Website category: university
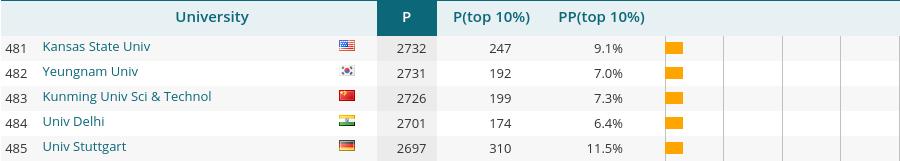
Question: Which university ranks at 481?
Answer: Kansas State Univ

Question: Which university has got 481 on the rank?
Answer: Kansas State Univ

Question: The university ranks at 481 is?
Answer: Kansas State Univ

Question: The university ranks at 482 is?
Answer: Yeungnam Univ

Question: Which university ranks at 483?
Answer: Kunming Univ Sci & Technol

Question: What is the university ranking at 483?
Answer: Kunming Univ Sci & Technol

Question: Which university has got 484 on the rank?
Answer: Univ Delhi

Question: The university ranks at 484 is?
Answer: Univ Delhi

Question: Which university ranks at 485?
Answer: Univ Stuttgart

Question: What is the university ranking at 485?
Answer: Univ Stuttgart

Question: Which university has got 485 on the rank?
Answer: Univ Stuttgart

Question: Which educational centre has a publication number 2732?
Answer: Kansas State Univ

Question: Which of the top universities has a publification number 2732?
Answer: Kansas State Univ

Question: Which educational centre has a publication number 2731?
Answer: Yeungnam Univ

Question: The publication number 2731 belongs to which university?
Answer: Yeungnam Univ

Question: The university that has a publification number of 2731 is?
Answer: Yeungnam Univ

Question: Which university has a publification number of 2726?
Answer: Kunming Univ Sci & Technol

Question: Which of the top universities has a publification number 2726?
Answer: Kunming Univ Sci & Technol

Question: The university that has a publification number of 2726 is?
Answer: Kunming Univ Sci & Technol

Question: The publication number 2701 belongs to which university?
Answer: Univ Delhi

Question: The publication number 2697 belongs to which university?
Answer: Univ Stuttgart

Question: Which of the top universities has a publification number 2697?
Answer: Univ Stuttgart

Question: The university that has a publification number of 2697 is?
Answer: Univ Stuttgart

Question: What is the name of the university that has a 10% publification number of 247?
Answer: Kansas State Univ

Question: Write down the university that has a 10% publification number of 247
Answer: Kansas State Univ

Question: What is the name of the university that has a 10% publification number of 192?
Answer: Yeungnam Univ

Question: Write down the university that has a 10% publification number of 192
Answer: Yeungnam Univ

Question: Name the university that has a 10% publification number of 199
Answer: Kunming Univ Sci & Technol

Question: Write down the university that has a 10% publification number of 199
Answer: Kunming Univ Sci & Technol

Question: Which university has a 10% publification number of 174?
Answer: Univ Delhi

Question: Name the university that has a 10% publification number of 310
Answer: Univ Stuttgart